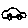
Label: car